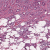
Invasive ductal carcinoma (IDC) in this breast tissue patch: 1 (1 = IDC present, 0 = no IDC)